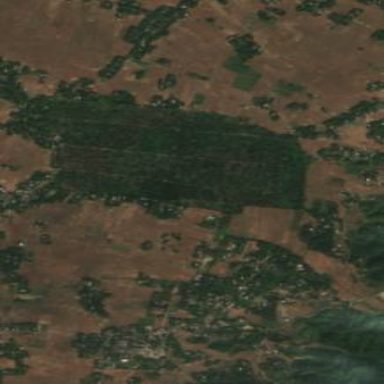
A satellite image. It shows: Orchard filled with tea plants.